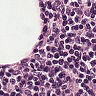
Metastatic tissue present: no